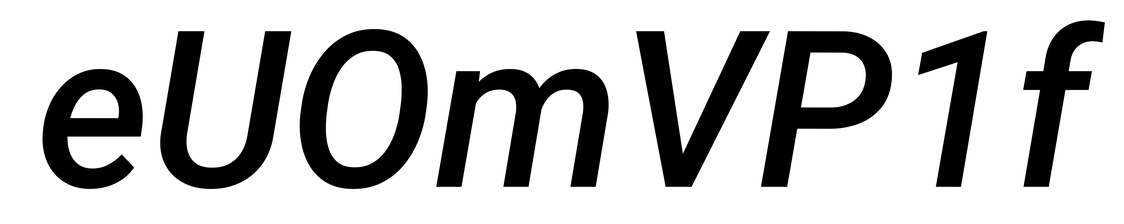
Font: Roboto-Italic_Medium_Italic